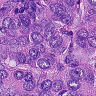
Metastatic tissue present: yes